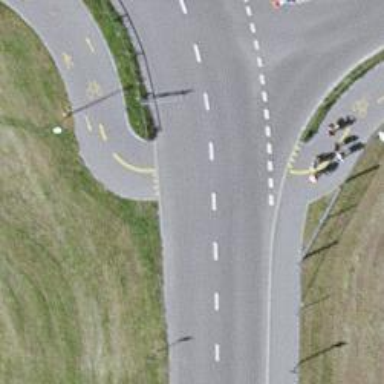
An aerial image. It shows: Road with "give way" sign.